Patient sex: M
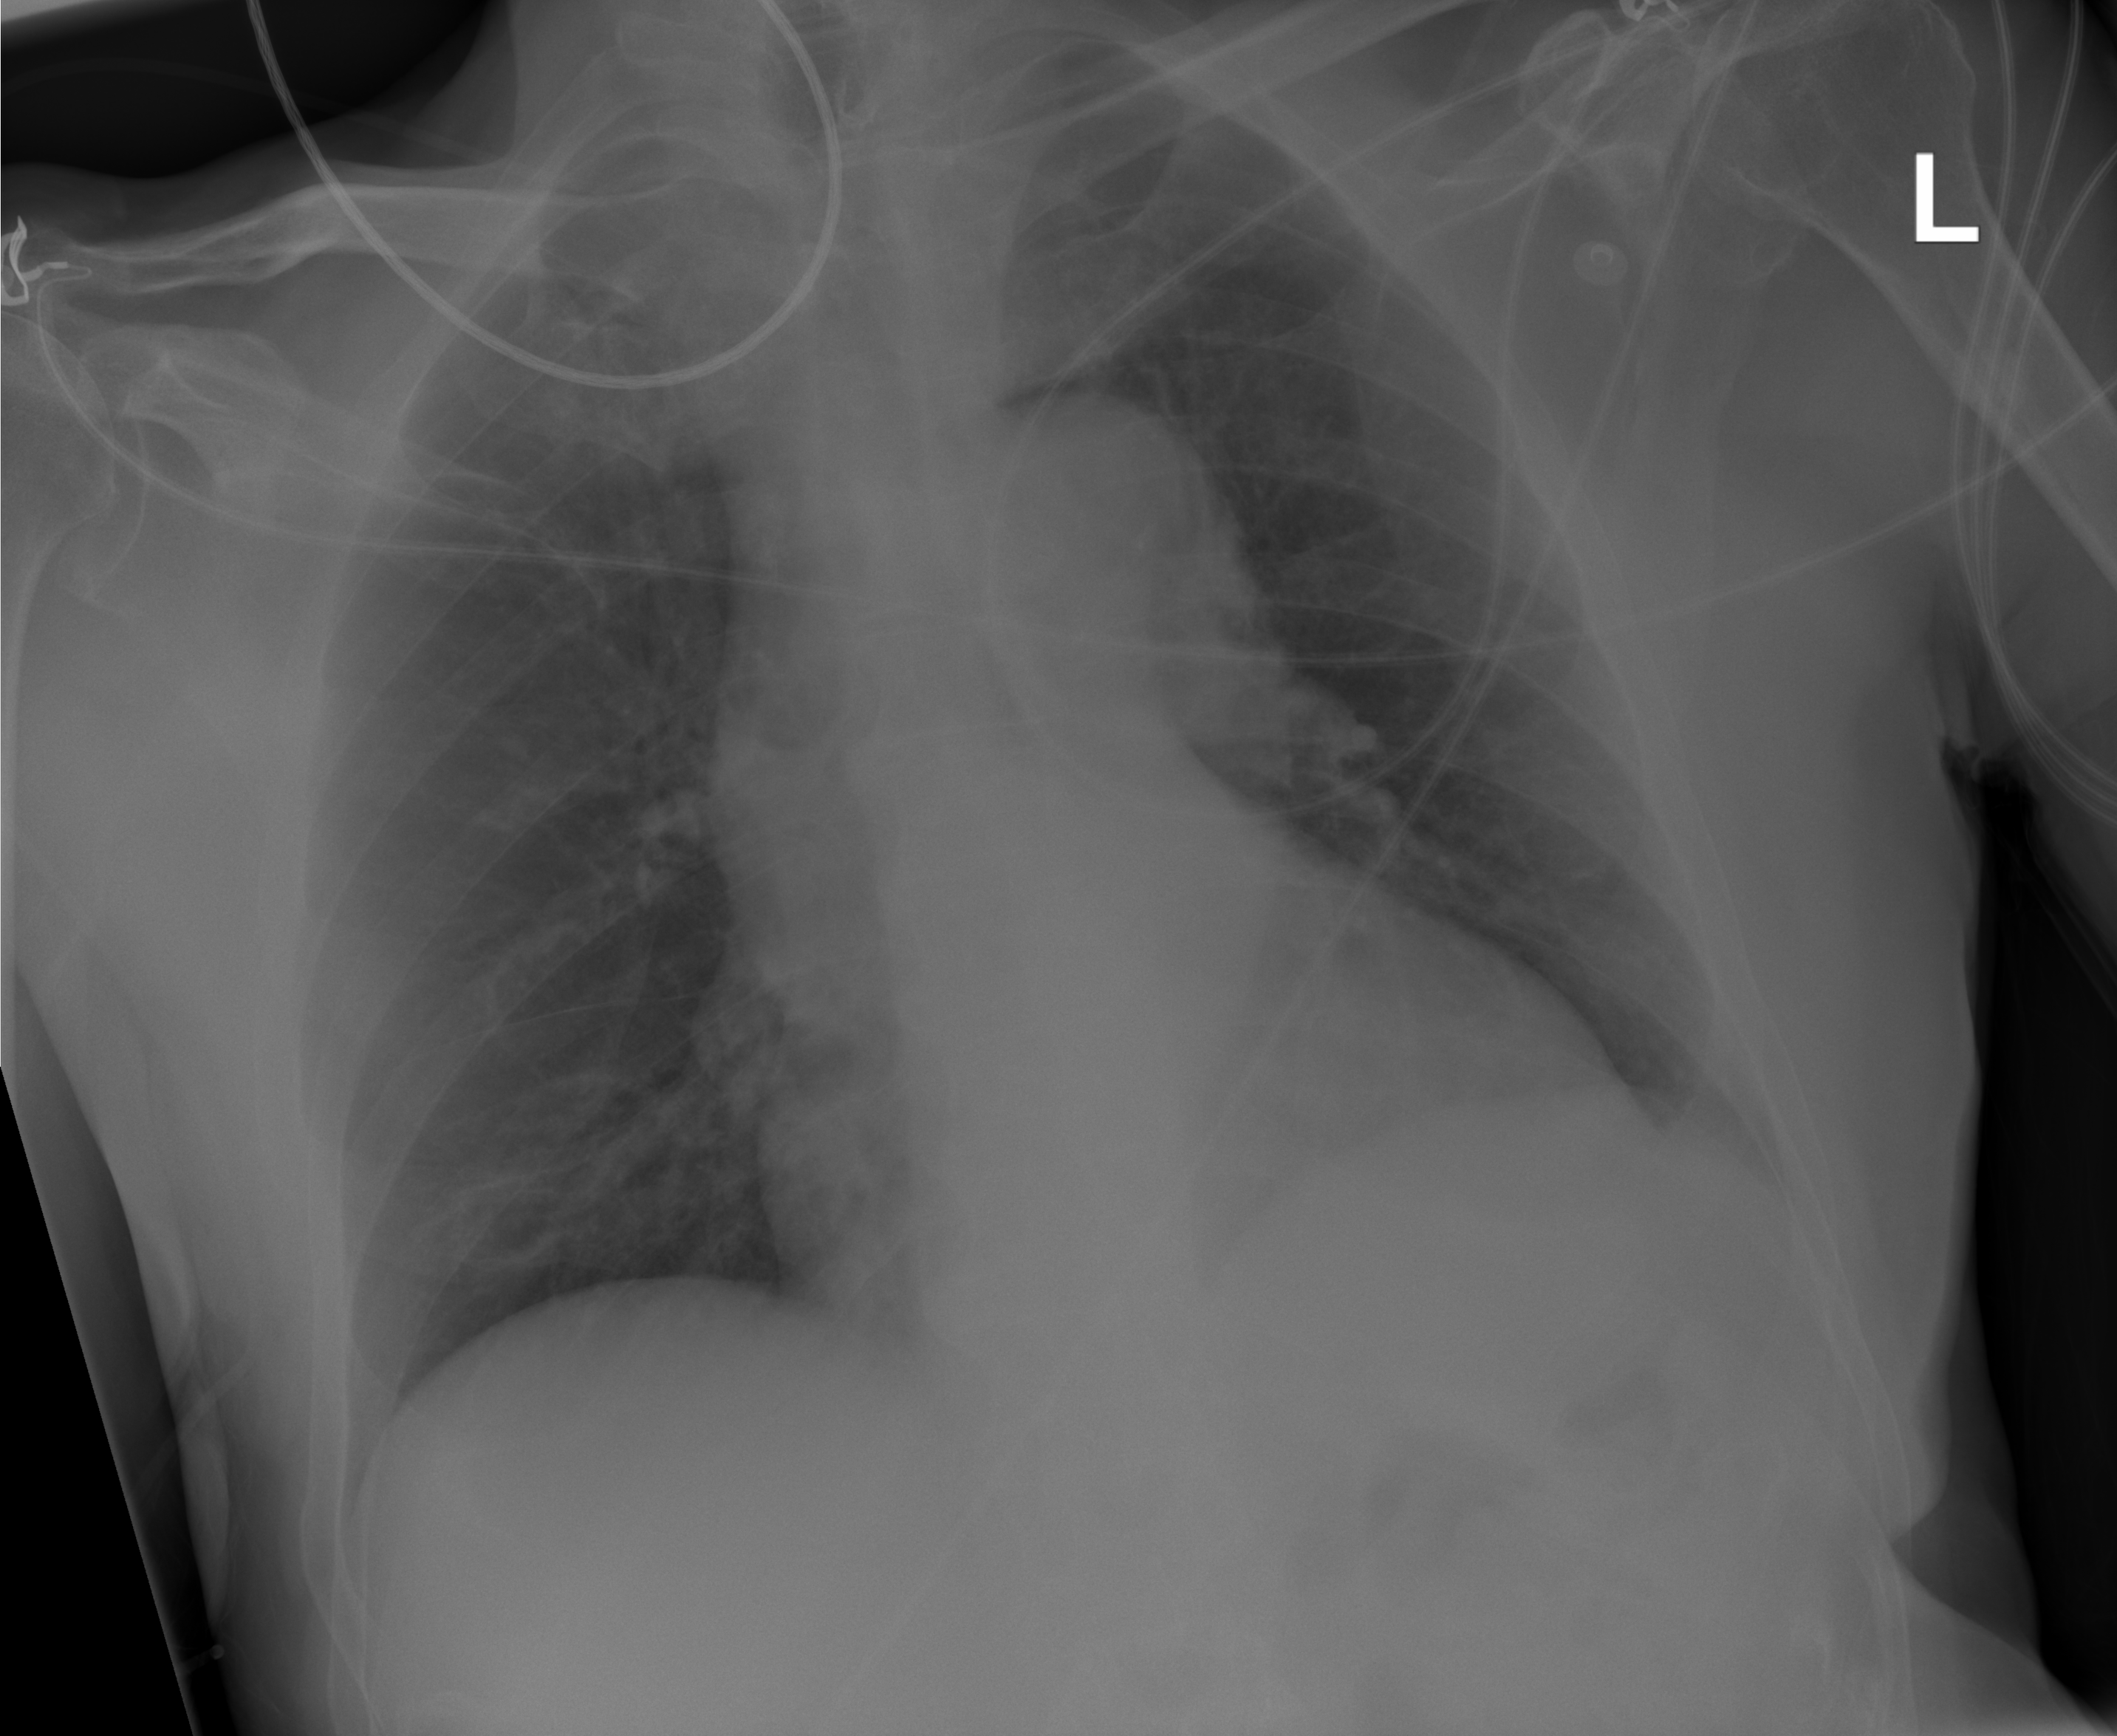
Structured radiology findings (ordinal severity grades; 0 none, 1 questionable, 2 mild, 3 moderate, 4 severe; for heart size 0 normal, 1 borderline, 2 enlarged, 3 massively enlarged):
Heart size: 0
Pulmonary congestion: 0
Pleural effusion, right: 0
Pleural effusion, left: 0
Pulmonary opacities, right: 1
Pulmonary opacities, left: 0
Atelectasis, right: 0
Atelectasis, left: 0